Question: I am reading the text file consisting of 6 columns. Among 6 columns each 3 columns show one object information I want to access these columns in parallel through multithreading. Like 3 columns for one object, altogether 2 threads have created except main thread.
The text file looks like this:
I tried it but I face difficulty in passing data from the main thread to other threads error occurs at string variable "part". (variable part doesn't exist in the current context)
I want to do multithreading for tag1 and tag2.
I am sharing the block of my code, please suggest me where I am mistaken
As I am new to multithread programming.
'''
namespace MultiTag_Simulation_ConsoleApp
{
class Program
{
static void Main(string[] args)
{
string line;
string[] part;
StreamReader File = new StreamReader("2Tags_Points.txt");
while((line = File.ReadLine()) !=null)
{
part = line.Split(' ');
Thread TAG1 = new Thread(new ThreadStart(Tag1));
TAG1.Start();
}
}
void Tag1()
{
double w, x;
w = Convert.ToDouble(part[1]);
x = Convert.ToDouble(part[2]);
Console.WriteLine("Tag1 x:" + w + " " + "Tag1 y:" + x);
Console.ReadKey();
}
}
}
'''
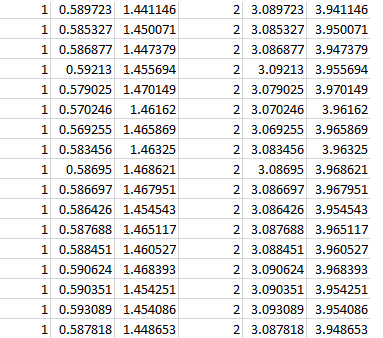
Answer: Thank you, everyone, for your time. I had mistaken in thread synchronization. Now I solved the issue, by initializing the "part" variable as static variable above the main thread.
'''
static string [] part
'''